Field crop: maize
Growth stage: 2
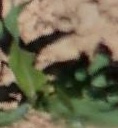
Species: maize